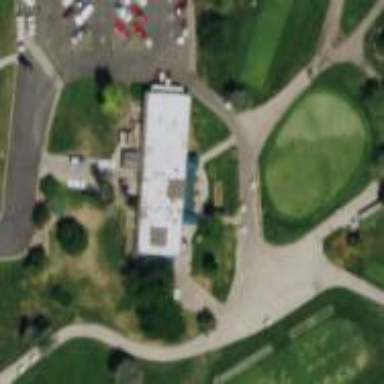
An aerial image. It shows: Designated golf cart path that is service road.